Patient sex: F
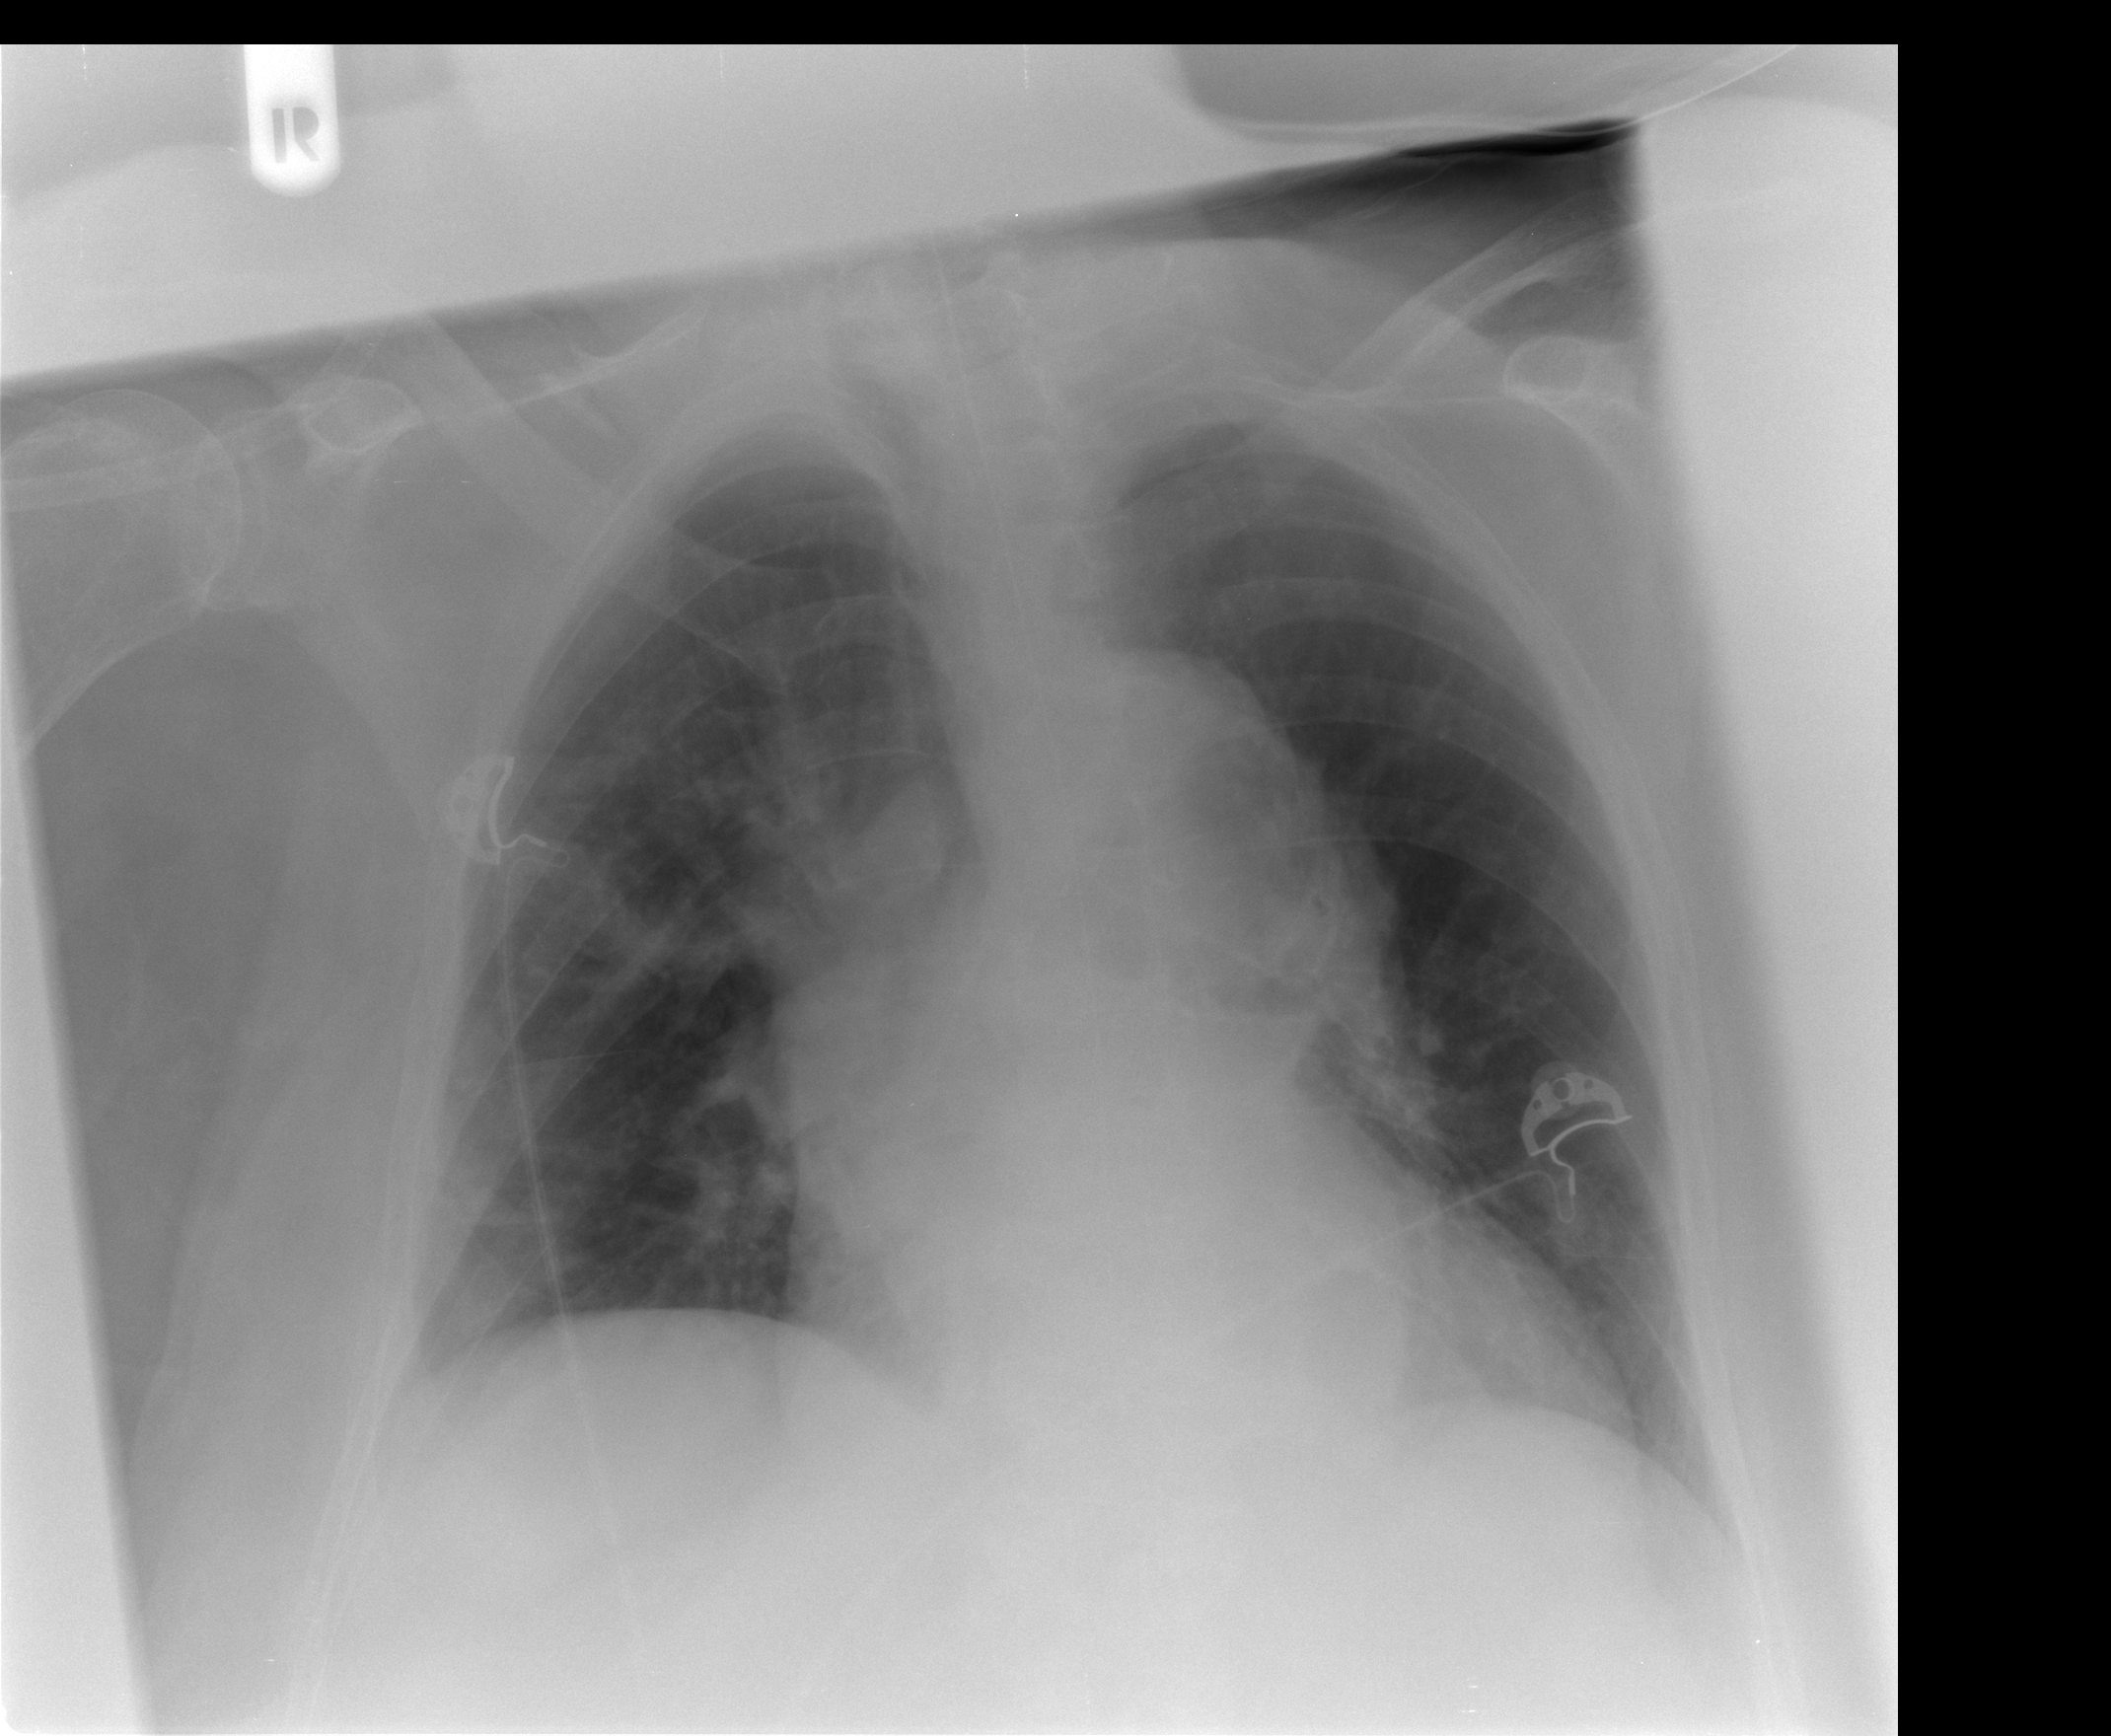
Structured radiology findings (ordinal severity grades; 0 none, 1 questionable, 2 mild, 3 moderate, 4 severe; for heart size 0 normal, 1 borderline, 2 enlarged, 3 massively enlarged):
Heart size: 2
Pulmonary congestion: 0
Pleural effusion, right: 0
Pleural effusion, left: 0
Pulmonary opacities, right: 0
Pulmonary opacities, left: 0
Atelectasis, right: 1
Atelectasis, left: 1